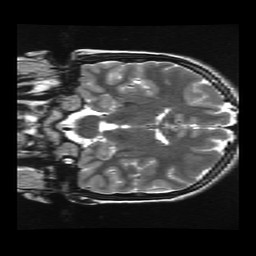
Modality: T2w
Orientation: coronal
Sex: female
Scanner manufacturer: ge
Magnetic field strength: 3 T
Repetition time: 5 s
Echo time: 0.1017 s